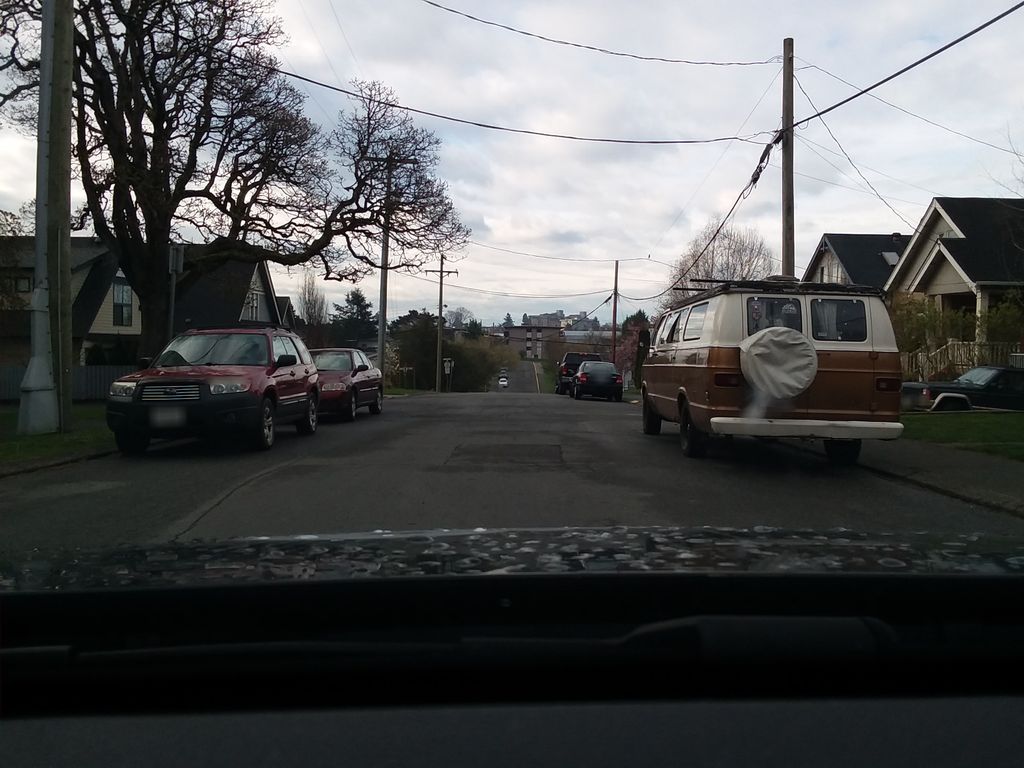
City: victoria